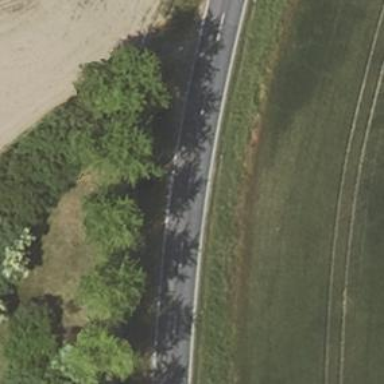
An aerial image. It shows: Secondary road with asphalt surface.